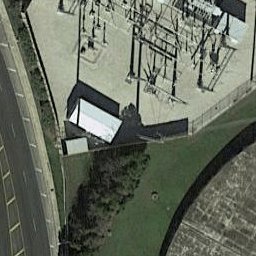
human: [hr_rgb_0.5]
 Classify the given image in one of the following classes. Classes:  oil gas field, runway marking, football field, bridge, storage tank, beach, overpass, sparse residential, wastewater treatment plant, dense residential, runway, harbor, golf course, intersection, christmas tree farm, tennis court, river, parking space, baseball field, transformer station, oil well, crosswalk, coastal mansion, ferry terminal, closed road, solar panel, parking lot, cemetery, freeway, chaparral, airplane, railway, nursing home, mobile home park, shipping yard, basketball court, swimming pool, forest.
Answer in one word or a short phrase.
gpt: transformer station